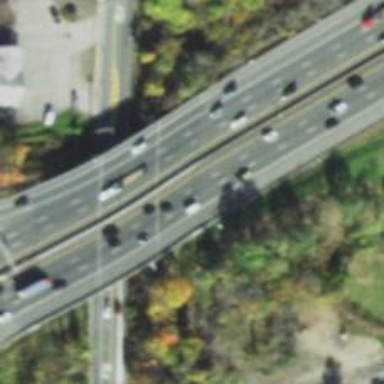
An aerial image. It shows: Motorway bridge with asphalt surface.